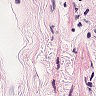
Metastatic tissue present: no